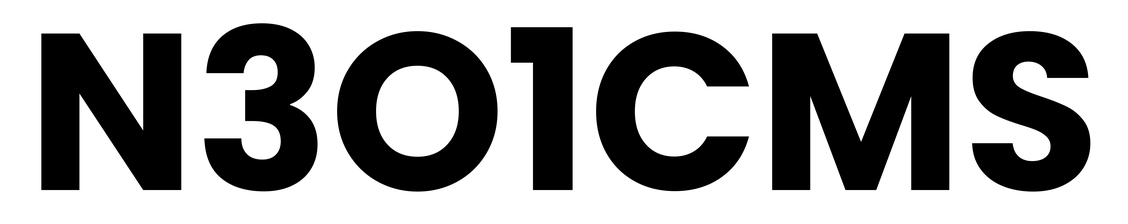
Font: Poppins-Bold